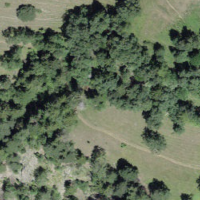
EUNIS habitat code: 23
Species observed at this site:
Neotinea ustulata